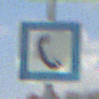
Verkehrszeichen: Fernsprecher
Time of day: MorningAfternoon
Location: Outdoor (Suburban)
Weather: PartlyCloudy
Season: NotSpecified
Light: Natural